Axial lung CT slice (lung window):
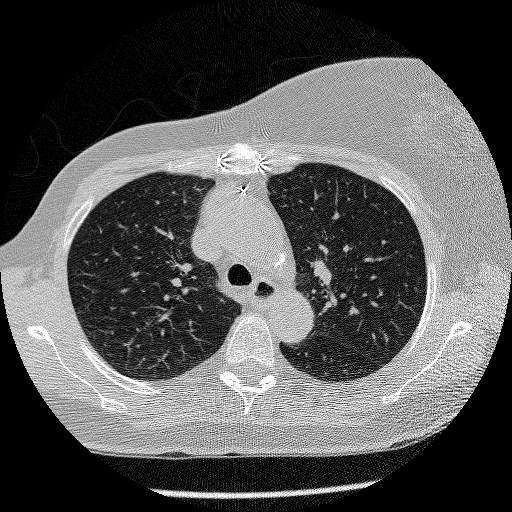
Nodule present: no